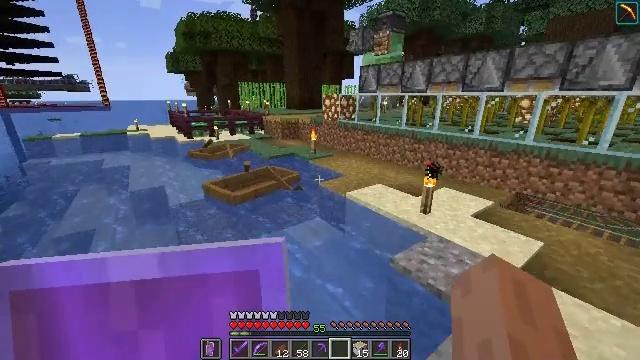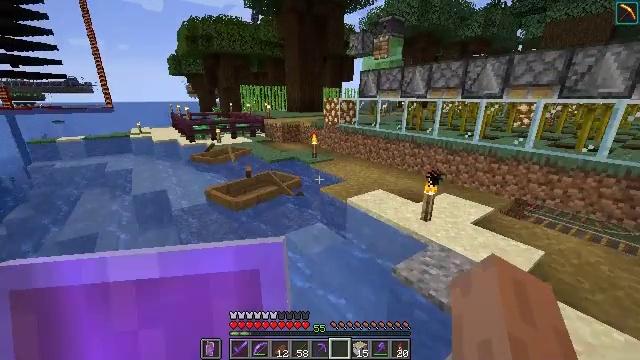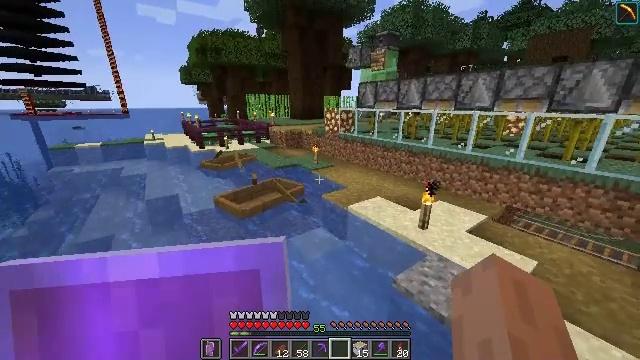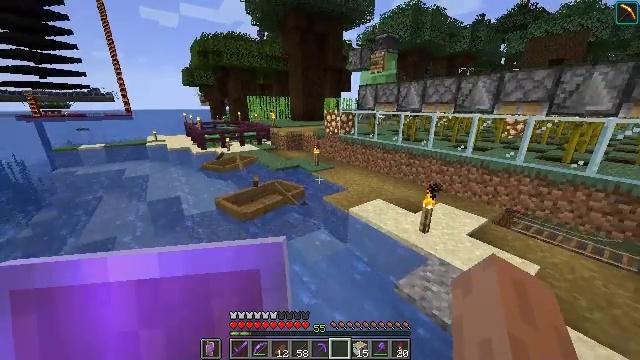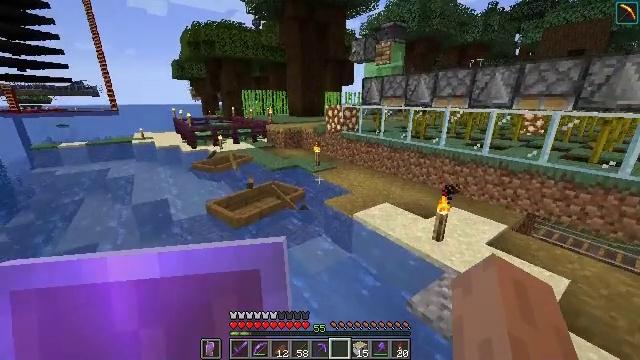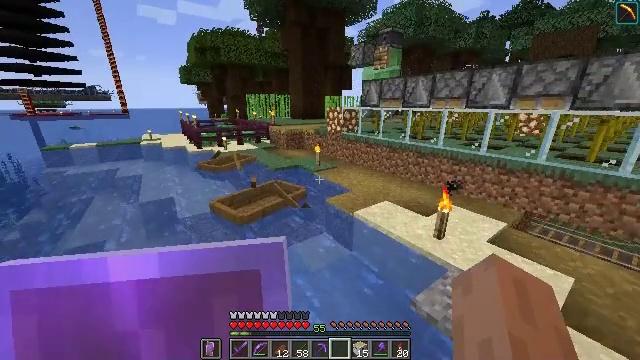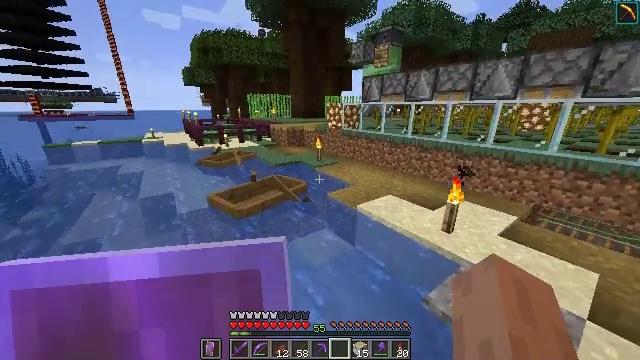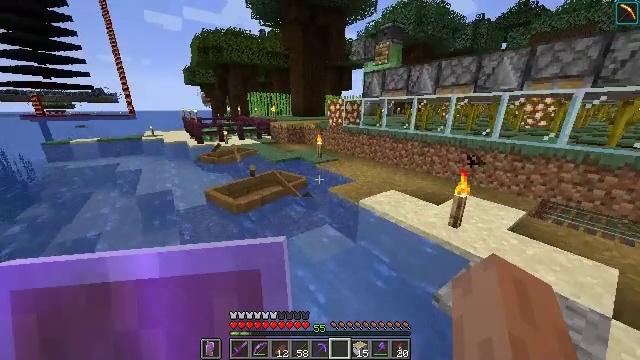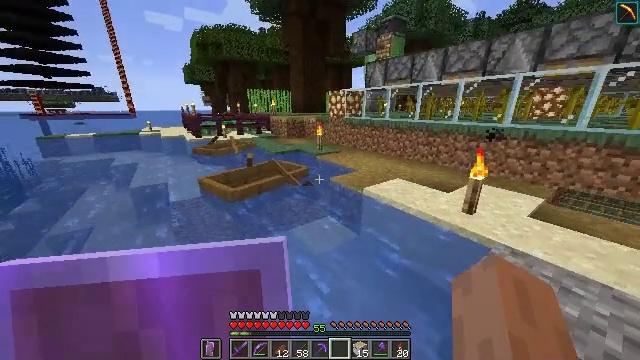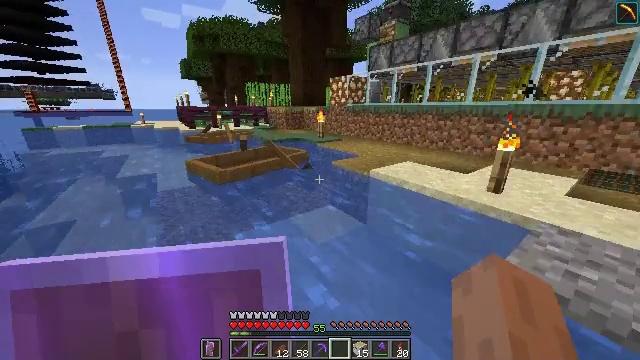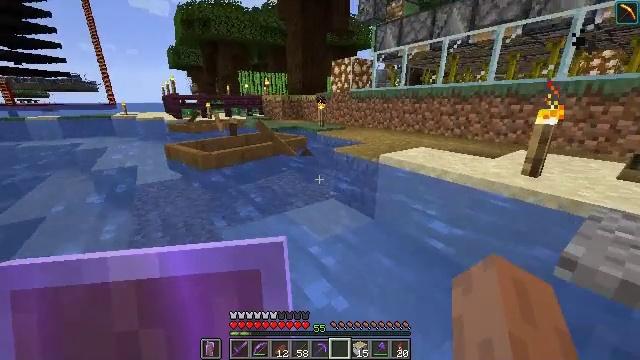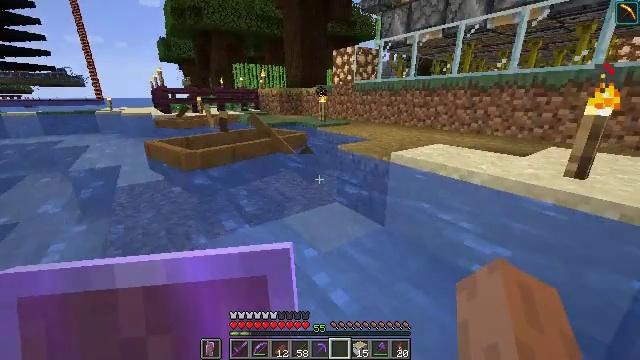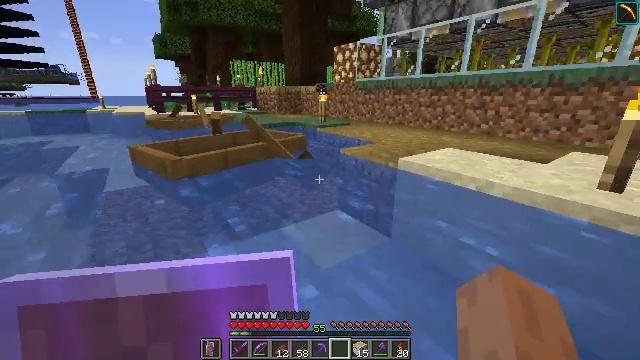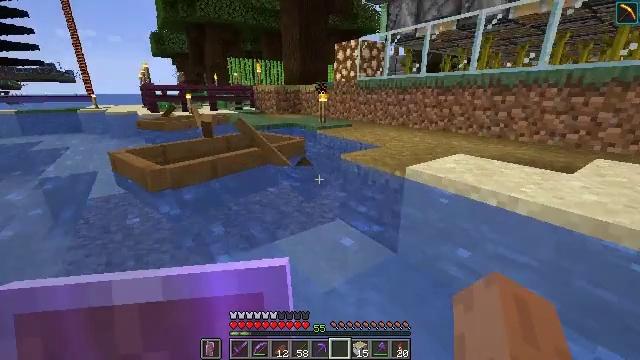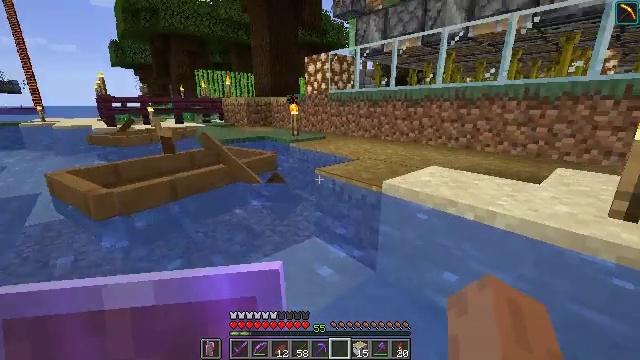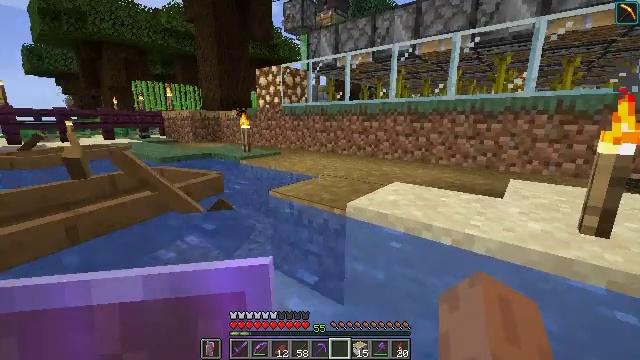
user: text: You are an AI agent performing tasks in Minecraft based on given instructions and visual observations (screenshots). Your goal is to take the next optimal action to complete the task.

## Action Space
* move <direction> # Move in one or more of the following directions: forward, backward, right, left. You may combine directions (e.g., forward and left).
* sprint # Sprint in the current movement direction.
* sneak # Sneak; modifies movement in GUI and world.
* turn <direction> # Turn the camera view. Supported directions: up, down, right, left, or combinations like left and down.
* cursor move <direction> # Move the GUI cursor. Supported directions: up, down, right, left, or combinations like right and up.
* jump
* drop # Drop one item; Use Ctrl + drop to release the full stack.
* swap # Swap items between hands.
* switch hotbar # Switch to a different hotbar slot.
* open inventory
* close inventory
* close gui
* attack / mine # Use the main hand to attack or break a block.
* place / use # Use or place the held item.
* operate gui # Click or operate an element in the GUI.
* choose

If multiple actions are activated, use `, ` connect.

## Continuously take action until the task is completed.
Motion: motion action
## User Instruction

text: Combine string and slimeball to craft a lead.
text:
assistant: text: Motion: move forward, sprint
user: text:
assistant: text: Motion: move forward, sprint
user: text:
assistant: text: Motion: move forward, sprint
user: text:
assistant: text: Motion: move forward, sprint
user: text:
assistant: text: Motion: move forward, sprint
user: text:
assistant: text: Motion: move forward, sprint
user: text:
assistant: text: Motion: move forward, sprint
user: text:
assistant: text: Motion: move forward, sprint
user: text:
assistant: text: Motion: move forward, sprint
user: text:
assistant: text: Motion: move forward, sprint
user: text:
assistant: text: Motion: move forward, sprint
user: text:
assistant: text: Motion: move forward, sprint
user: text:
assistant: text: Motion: move forward, sprint
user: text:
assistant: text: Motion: move forward, sprint, turn right and up
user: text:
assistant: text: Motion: move forward, sprint, turn right and up
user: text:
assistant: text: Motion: move forward, sprint, turn right and up
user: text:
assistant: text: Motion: move forward, sprint
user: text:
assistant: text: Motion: move forward, sprint
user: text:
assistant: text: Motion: move forward, sprint
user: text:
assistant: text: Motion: move forward, sprint, jump
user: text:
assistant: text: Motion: move forward, sprint, jump
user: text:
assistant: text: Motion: move forward, sprint, jump
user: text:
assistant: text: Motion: move forward, sprint, jump
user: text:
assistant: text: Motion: move forward, sprint, jump
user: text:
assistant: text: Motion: move forward, sprint, jump
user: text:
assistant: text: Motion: move forward, sprint, jump
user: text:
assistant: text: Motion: move forward, sprint, jump
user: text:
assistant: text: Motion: move forward, sprint, jump
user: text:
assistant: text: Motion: move forward, sprint, turn left, jump
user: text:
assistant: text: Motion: move forward, sprint, turn left, jump